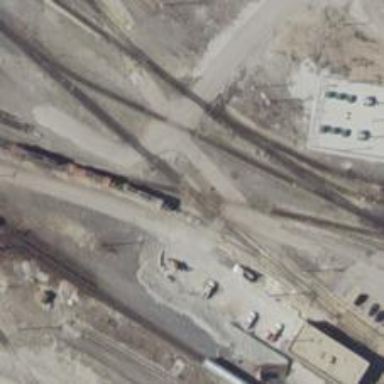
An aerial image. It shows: Railway crossing.